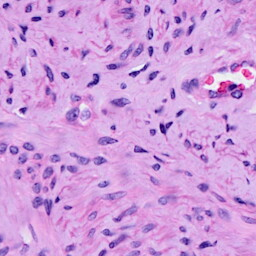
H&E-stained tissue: Cervix